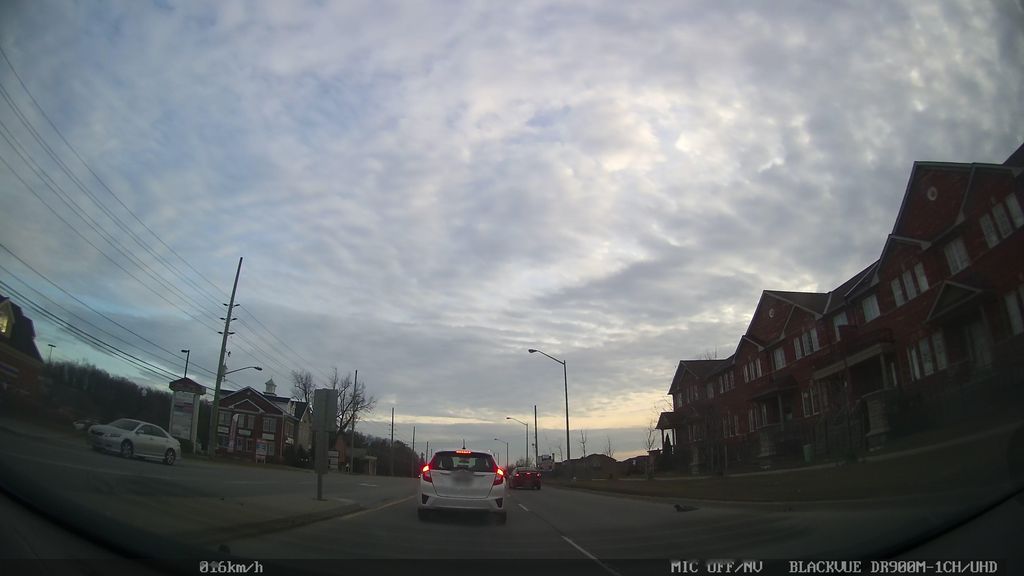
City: toronto